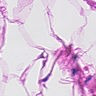
Metastatic tissue present: no